Question: I have a table that looks like this:

Each row is from this partial:
'''
<div class="row chord-table-row" id= <%= "chord-#{chord.id}" %>>
<div class="small-1 columns"><%= chord.id %></div>
<div class="small-2 columns"><%= chord.name %></div>
<div class="small-3 columns"><%= chord.description %></div>
<div class="small-3 columns"><%= chord.user.username %></div>
<div class="small-3 columns"><%= link_to 'Approve', approve_path, class: 'chord-approval-button' %></div>
</div>
'''
How can I make the 'Approve' button go to the 'approve' action in the 'chords_controller', which will update the 'state' field of the Chord, and then run the JS/Coffeescript in 'approve.js.coffee'?
I would (ideally) like to use 'remote: true' in the 'Approve' link, but I am not sure how to ensure that the controller knows which Chord is being approved.
Right now the #approve action looks like this:
'''
def approve
chord.approve
# this method is on the Chord model and is working
respond_to do |format|
format.js
end
end
'''
I'd like to do this in the right "rails" way, so any guidance/advice would be much appreciated! Thanks!
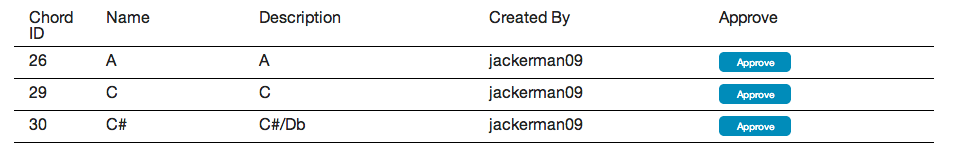
Answer: Add a member route for approval:
'''
resources :chords do
member do
post 'approve'
end
end
'''
Then the url helper will accept chord / chord id. You can use 'remote: true' just like you want to:
'''
<%= link_to 'Approve', approve_chord_path(chord), remote: true, method: :post %>
'''
Chord id will arrive in params as 'params[:id]' so you can do this in your controller:
'''
@chord = Chord.find(params[:id])
@chord.approve
'''
Your 'respond_to' block looks good and your JavaScript will run.